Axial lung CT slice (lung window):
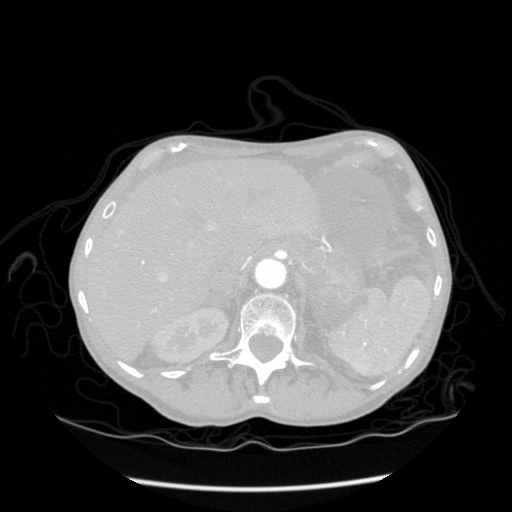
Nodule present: no